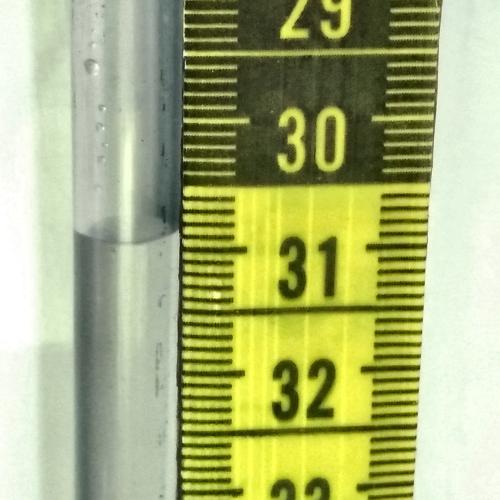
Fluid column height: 30.9 cm